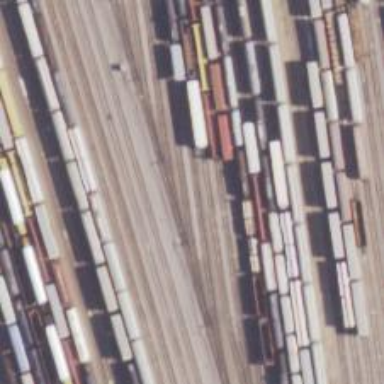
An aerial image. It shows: Railway yard used for servicing trains.